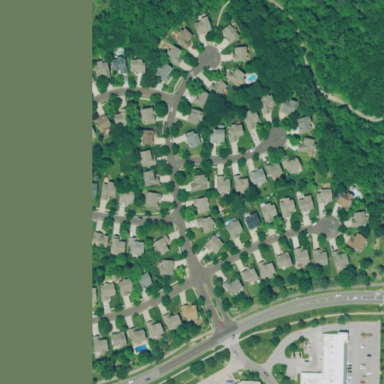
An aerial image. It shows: Residential area composed of single-family homes.